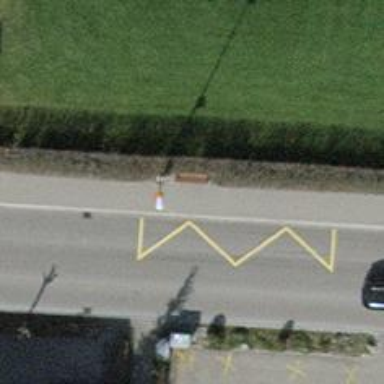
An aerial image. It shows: Brown bench.